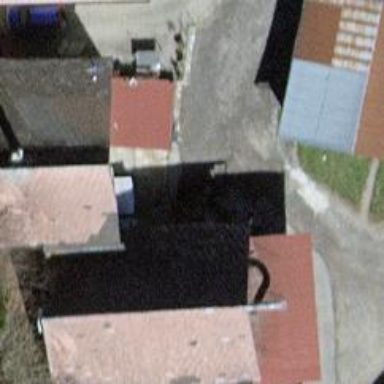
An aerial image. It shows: Shed building.